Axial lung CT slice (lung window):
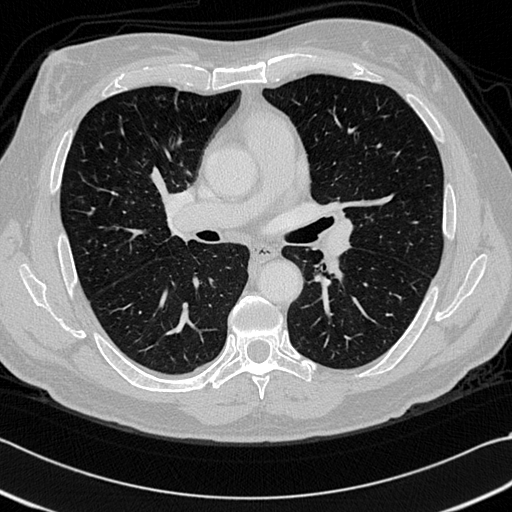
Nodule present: no